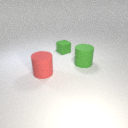
small green rubber cube to the right of large red rubber cylinder